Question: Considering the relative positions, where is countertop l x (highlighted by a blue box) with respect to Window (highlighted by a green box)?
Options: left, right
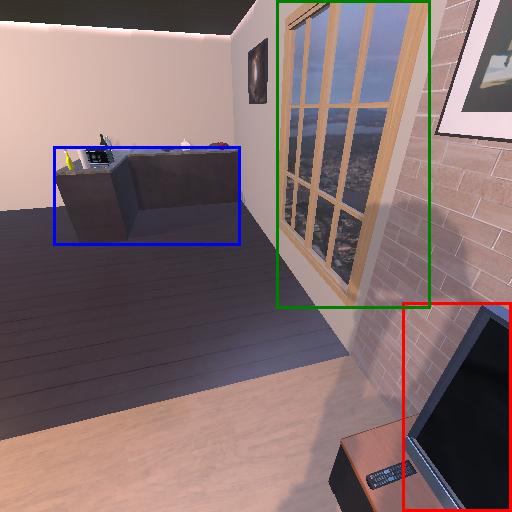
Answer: left